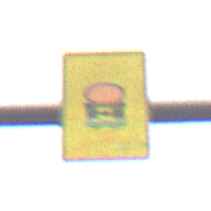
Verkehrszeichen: FahrzeugeMitWassergefaehrdenderLadungOhnePfeilsymbol
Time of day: MorningAfternoon
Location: Outdoor (Urban)
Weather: Overcast
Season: NotSpecified
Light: Natural